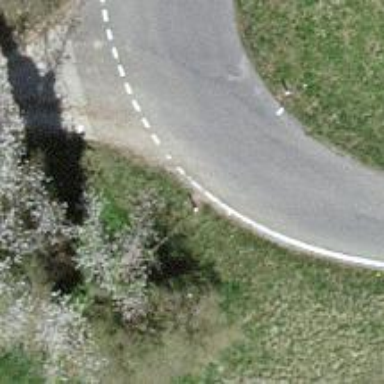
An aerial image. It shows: Tertiary road.